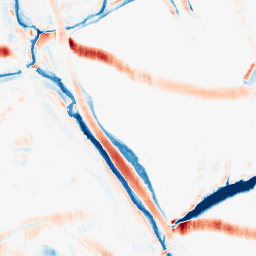
Category: morphological
Decomposition family: morphological_rect
Decomposition parameters: operation: average
width: 10
height: 20
Upsampling method: bicubic
Upsampling parameters: scale: 8
Upsampling scale: 8